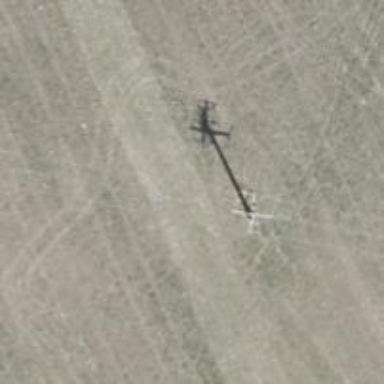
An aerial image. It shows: Power pole.